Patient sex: M
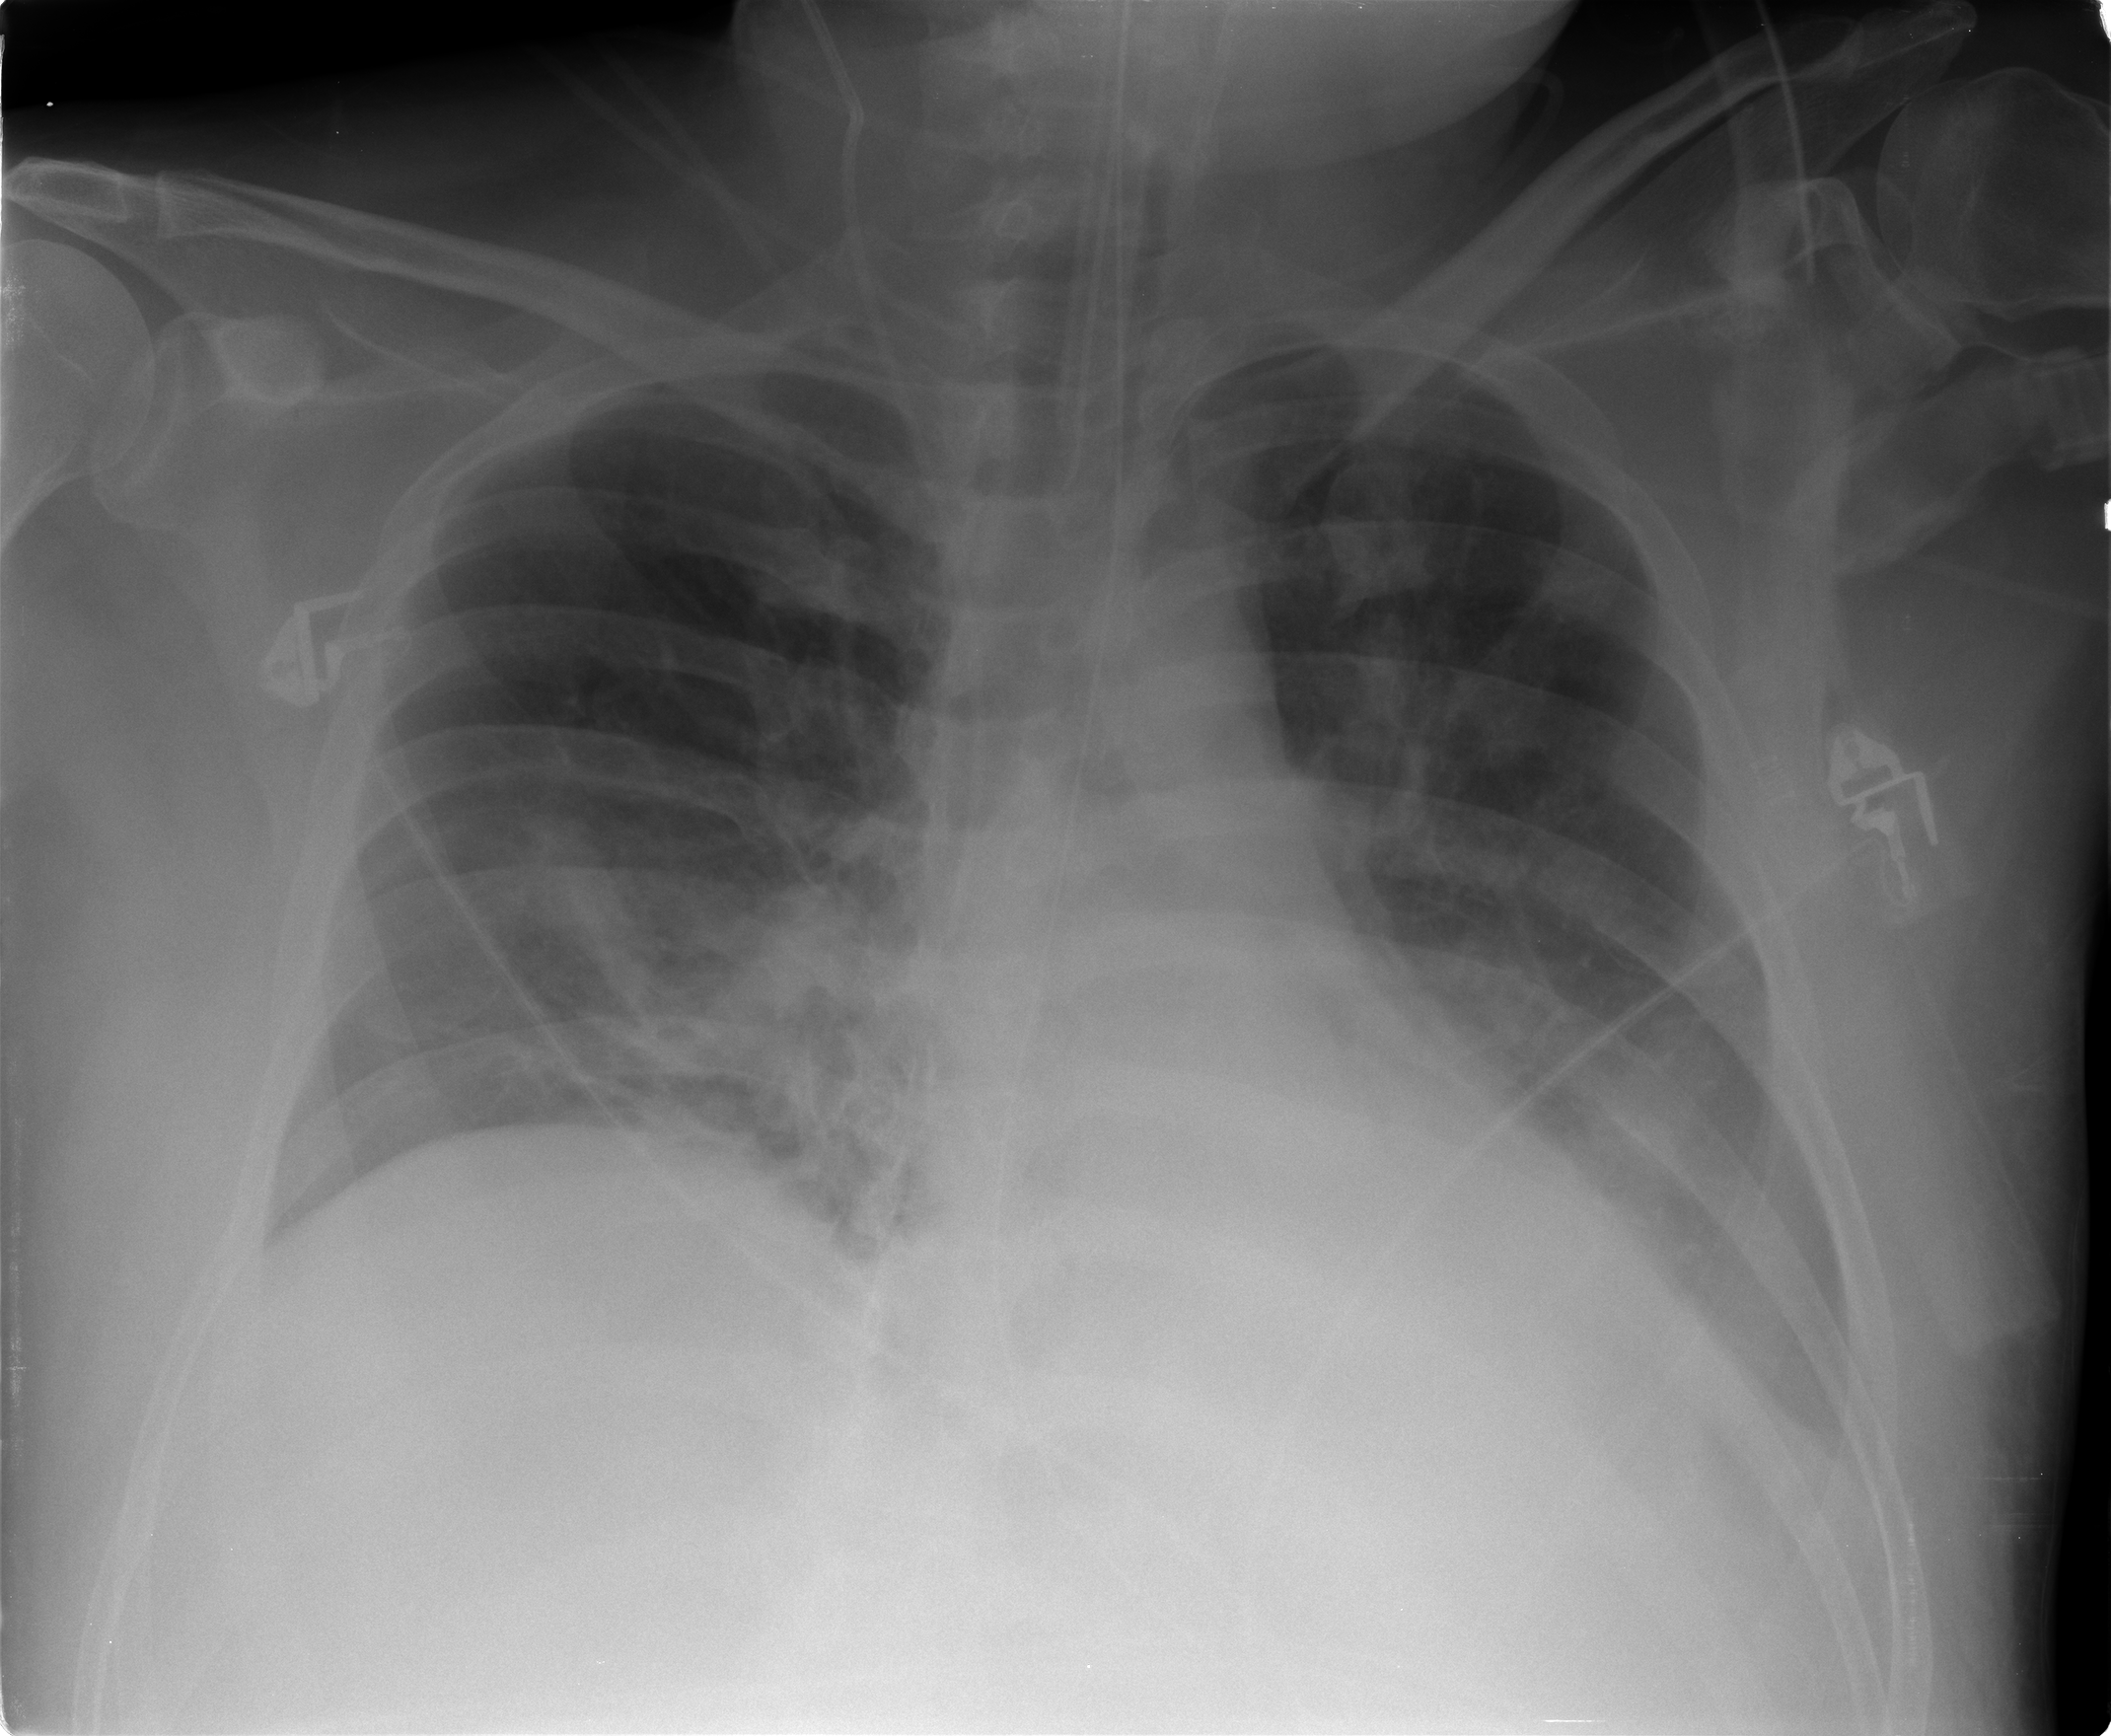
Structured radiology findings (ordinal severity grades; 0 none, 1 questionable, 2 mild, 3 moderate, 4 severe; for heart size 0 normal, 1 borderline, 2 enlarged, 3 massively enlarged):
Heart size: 0
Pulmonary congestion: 0
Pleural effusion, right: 1
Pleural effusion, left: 1
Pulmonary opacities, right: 1
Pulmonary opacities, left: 1
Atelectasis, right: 2
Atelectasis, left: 2